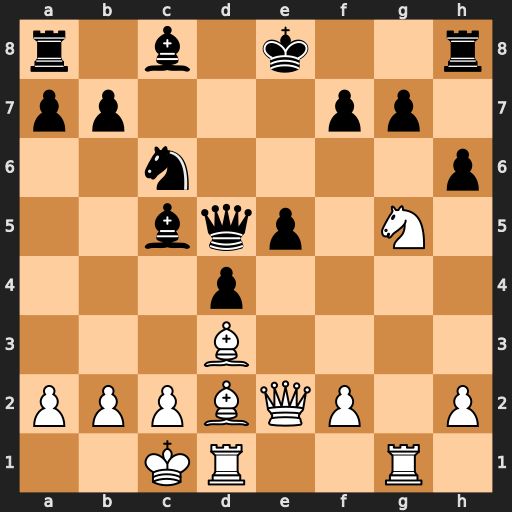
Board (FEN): r1b1k2r/pp3pp1/2n4p/2bqp1N1/3p4/3B4/PPPBQP1P/2KR2R1
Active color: w
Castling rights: kq
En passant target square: -
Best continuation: Bc4 d3 cxd3 Qxc4+ dxc4